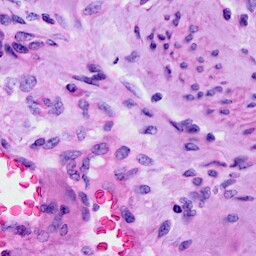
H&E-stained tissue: Cervix